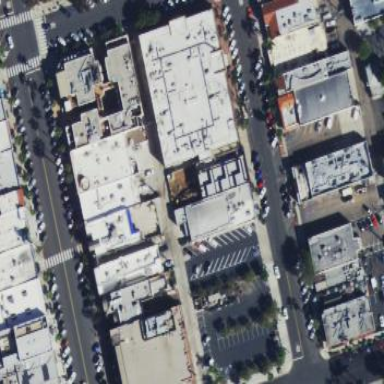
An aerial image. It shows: Commercial building that houses fitness center.